Question: Ok so I just finished an assignment for university and wanted to test my solution on their server and got this exception:
'''
[java] Exception in thread "main" java.lang.UnsupportedClassVersionError: controller/CloudController : Unsupported major.minor version 52.0
[java] at java.lang.ClassLoader.defineClass1(Native Method)
[java] at java.lang.ClassLoader.defineClass(ClassLoader.java:800)
[java] at java.security.SecureClassLoader.defineClass(SecureClassLoader.java:142)
[java] at java.net.URLClassLoader.defineClass(URLClassLoader.java:449)
[java] at java.net.URLClassLoader.access$100(URLClassLoader.java:71)
[java] at java.net.URLClassLoader$1.run(URLClassLoader.java:361)
[java] at java.net.URLClassLoader$1.run(URLClassLoader.java:355)
[java] at java.security.AccessController.doPrivileged(Native Method)
[java] at java.net.URLClassLoader.findClass(URLClassLoader.java:354)
[java] at java.lang.ClassLoader.loadClass(ClassLoader.java:425)
[java] at sun.misc.Launcher$AppClassLoader.loadClass(Launcher.java:308)
[java] at java.lang.ClassLoader.loadClass(ClassLoader.java:358)
[java] at sun.launcher.LauncherHelper.checkAndLoadMain(LauncherHelper.java:482)
[java] Java Result: 1
'''
I checked the server and found out they are using Java 7 while I used Java 8 already.
What I then tried was this:

I changed the Project language level to 7, but still this hasn't solved the problem.
So here is my question, do I really have to download the 1.7 jdk to make this work, because I want to avoid this. The program has to run on the server though, since it is used for the grading and I obviously can't update the Java version on an university server.
Thanks for any answers in advance.
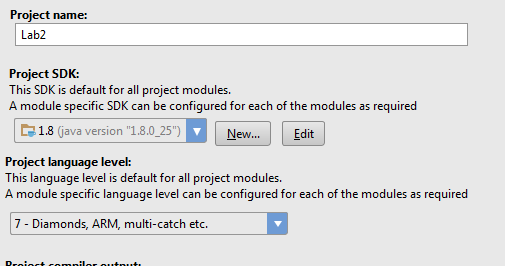
Answer: No, you shouldn't need to download JDK 7. This is a project level setting. Here is how I do it on IntelliJ IDEA 14, but I suspect it is the same if you are on 13 or 12.
Go to ->->->. Under that tab you should see a Project-wide setting for . Set that to 1.7 and you should be set.

You can also set the per-module settings here if for some reason you have some modules on one version and other modules on another version (but it doesn't sound like you do in this case).